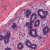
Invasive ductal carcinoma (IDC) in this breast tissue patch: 0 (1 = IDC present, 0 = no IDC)